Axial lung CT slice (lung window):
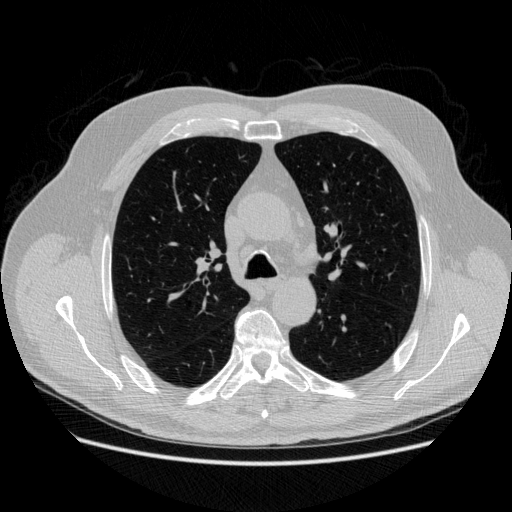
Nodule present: no